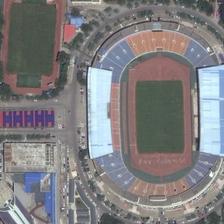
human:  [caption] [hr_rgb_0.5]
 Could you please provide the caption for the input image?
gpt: it is a magneficent and amazing stadium with some small courts aside .

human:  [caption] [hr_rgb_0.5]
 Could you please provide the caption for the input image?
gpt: two large playgrounds are next to several buildings .

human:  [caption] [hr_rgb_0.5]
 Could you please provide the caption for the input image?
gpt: two large playground are next to many buildings .

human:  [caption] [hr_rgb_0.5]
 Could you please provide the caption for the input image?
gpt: some trees and buildings are around two playgrounds .

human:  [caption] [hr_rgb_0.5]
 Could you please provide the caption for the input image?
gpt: two large playground are next to many buildings .